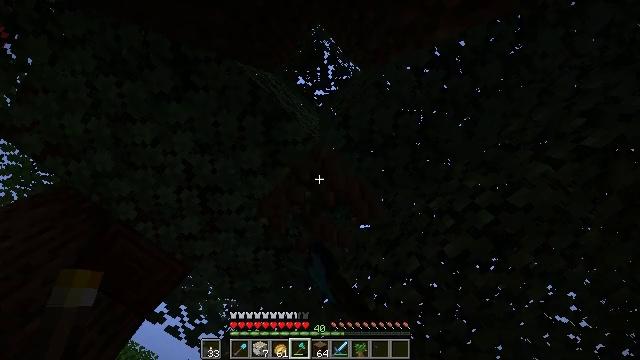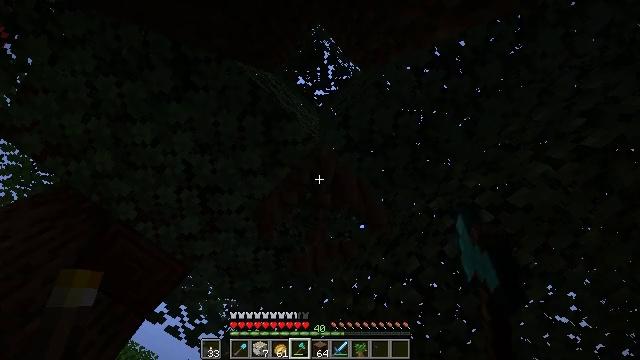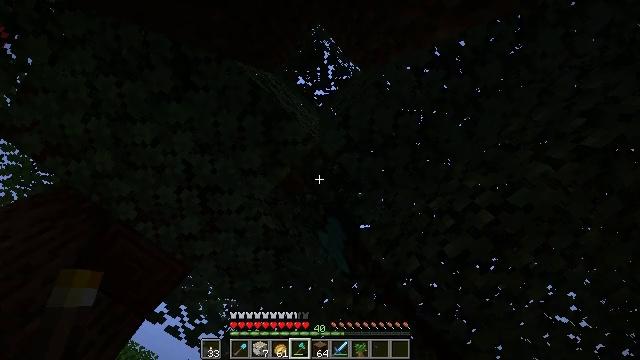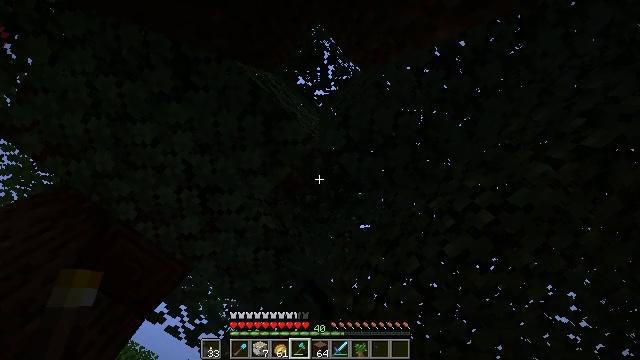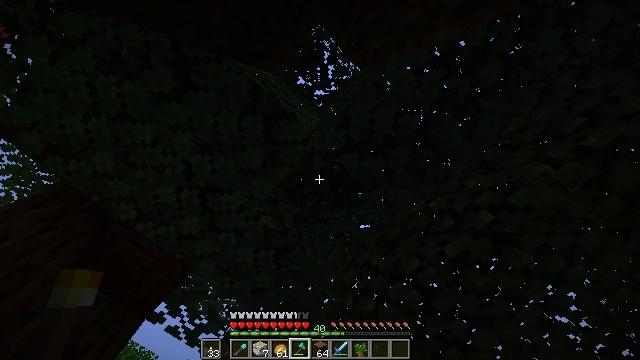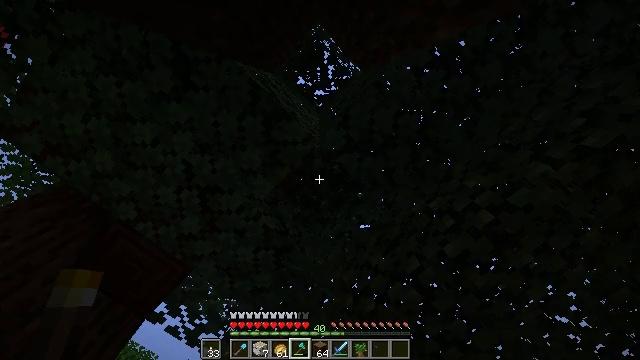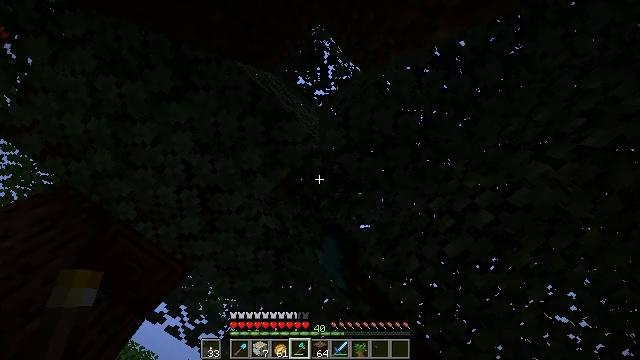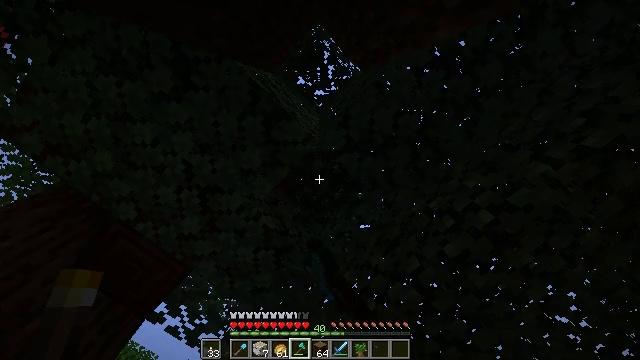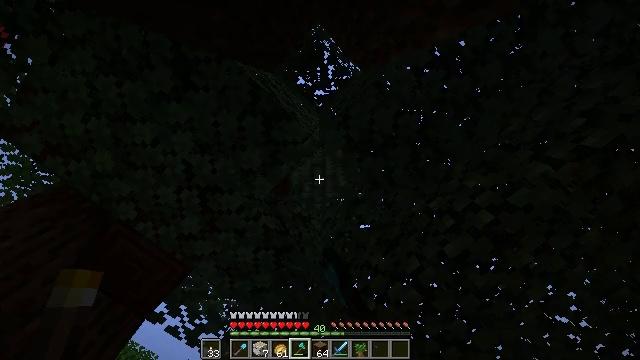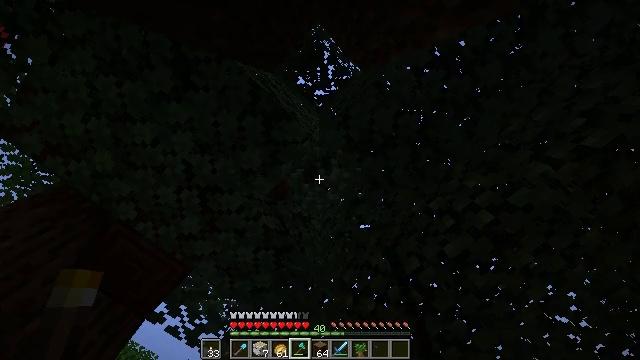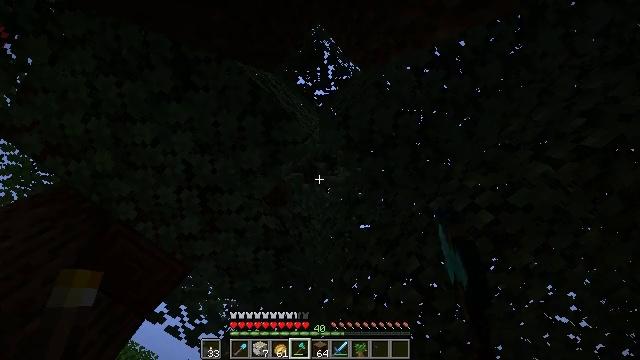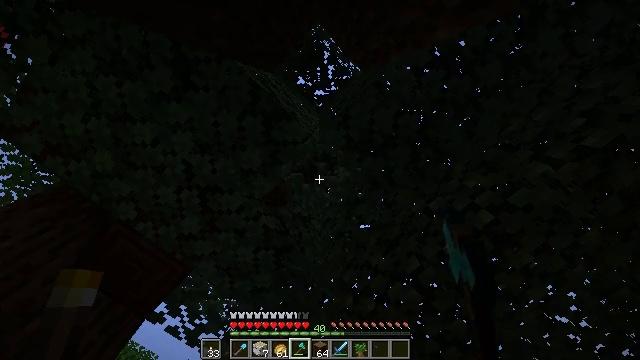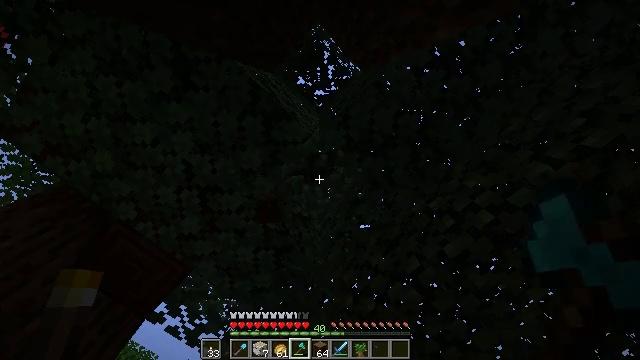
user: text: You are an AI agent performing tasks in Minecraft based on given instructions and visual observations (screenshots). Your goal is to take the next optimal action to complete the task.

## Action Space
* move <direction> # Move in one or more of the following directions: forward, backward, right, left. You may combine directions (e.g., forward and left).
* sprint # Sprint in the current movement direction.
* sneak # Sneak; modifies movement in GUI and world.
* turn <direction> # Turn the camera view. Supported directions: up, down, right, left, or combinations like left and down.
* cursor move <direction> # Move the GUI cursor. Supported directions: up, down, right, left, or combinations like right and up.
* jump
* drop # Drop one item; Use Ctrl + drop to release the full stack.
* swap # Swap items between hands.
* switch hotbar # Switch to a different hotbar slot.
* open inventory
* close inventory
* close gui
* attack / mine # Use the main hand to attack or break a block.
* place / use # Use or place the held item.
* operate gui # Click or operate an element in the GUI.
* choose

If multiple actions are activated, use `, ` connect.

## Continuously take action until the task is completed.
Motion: motion action
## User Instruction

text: Use shears to efficiently mine dark oak leaves.
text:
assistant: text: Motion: attack / mine
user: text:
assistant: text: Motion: attack / mine
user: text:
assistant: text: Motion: attack / mine
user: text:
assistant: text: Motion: attack / mine
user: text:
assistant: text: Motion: attack / mine
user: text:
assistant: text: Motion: attack / mine
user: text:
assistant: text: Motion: attack / mine
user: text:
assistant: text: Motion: attack / mine
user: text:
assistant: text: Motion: attack / mine
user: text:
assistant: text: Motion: attack / mine
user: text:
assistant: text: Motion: attack / mine
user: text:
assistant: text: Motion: attack / mine
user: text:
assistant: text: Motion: attack / mine